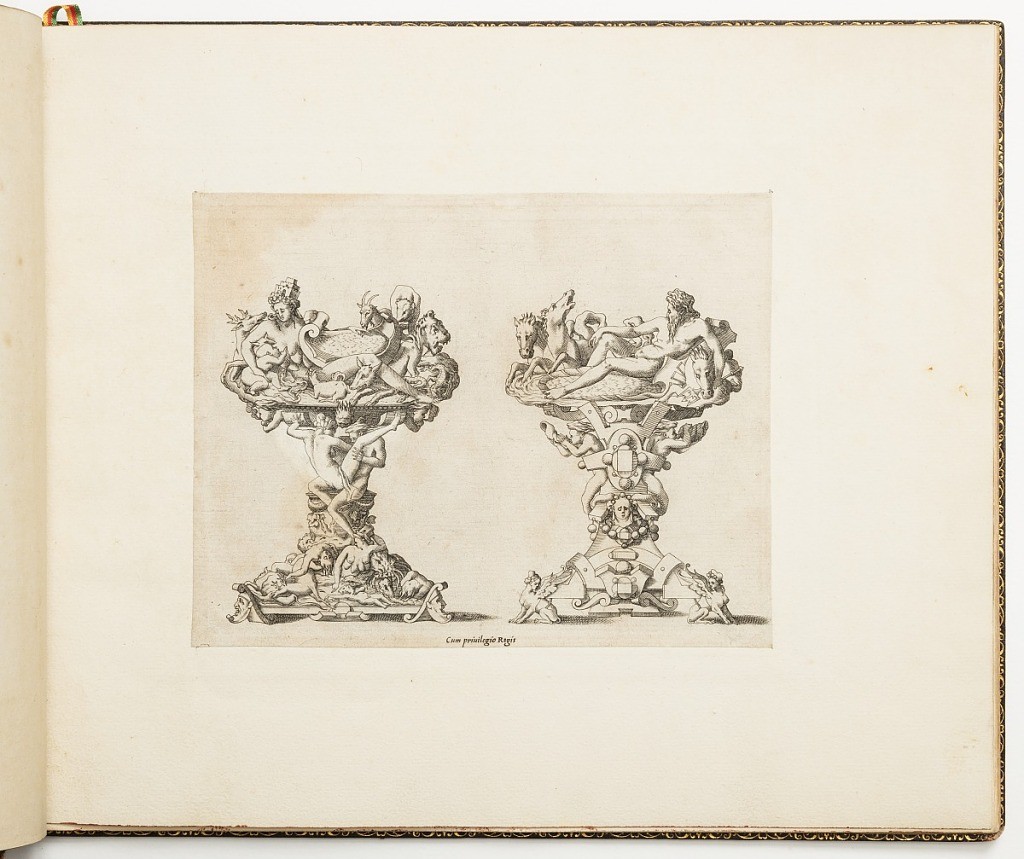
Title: Design for Salt Cellars, from Dessins d'orfèvrerie (Designs for Metalwork)
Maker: Léonard Thiry, Flemish, 1550
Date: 1540–1560
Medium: Engraving on laid paper
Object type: Print
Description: Fontainebleau school. Design for two salt cellars. The base of the left salt cellar is made of intertwined bodies, and a pair coupling under a watchful mask. On the top is Cybele, the many-breasted goddess of fertility, wearing a turret crown and surrounded by animals. The base of the right salt cellar shows sphinxes, pearls and a grotesque mask. Above is Neptune with his trident, in a reclining posture, accompanied by his horses.